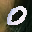
Label: 0